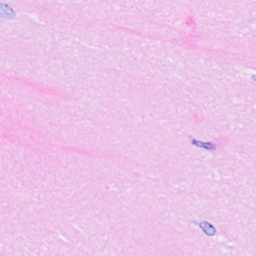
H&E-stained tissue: Breast